Question: Hello this is my first post!
I'm trying to replace the word "OTROS" from the column 'Origen' based on the condition that the column 'Marca' has the value "X-1000".
I'm following this video: <URL>
However when I try to execute the following code in the Power Query bar nothing happens
'''
= Table.ReplaceValue(#"Changed Type",
each [Origen],
each if [Marca] = "X-1000" then "CHINA" else [Origen],
Replacer.ReplaceValue,{"Origen"})
'''

I tried refreshing and doing it again but nothing happens.
Thanks a lot in advanced for any help.
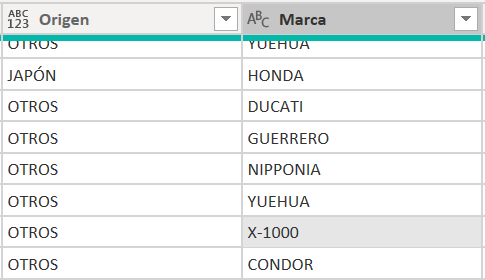
Answer: The code works perfectly, it is how you are using it
updated answer :: Based on comments your column has a space in the column name
You needed to use [#"Marca "] instead of [Marca]
change your code to
'''
let
Source = Csv.Document(File.Contents("C:\Users\RAD\Downloads\Parque Vehicular.csv"),[Delimiter=",", Columns=9, Encoding=1252, QuoteStyle=QuoteStyle.None]),
#"Promoted Headers" = Table.PromoteHeaders(Source, [PromoteAllScalars=true]),
#"Changed Type" = Table.TransformColumnTypes(#"Promoted Headers",{{"Ano Inscripcion", Int64.Type}, {"Mes Inscripcion", Int64.Type}, {"Ano Entrada", Int64.Type}, {"Descripcion Clase", type text}, {"Tipo", type text}, {"Ano Fabricacion", Int64.Type}, {"Origen", type text}, {"Marca ", type text}, {"Cantidad", Int64.Type}}),
#"Replaced Value" = Table.ReplaceValue(#"Changed Type", each [Origen], each if [#"Marca "] = "X-1000" then "CHINA" else [Origen], Replacer.ReplaceValue,{"Origen"})
in #"Replaced Value"
'''